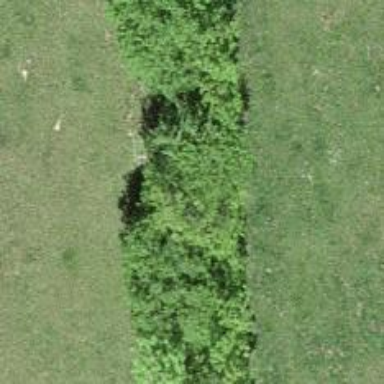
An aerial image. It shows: Hedge barrier.